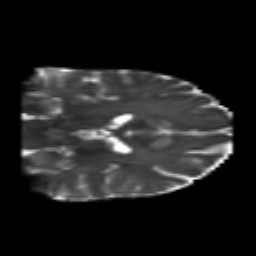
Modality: T2w
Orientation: coronal
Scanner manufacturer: siemens
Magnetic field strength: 3 T
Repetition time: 6.8 s
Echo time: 0.093 s